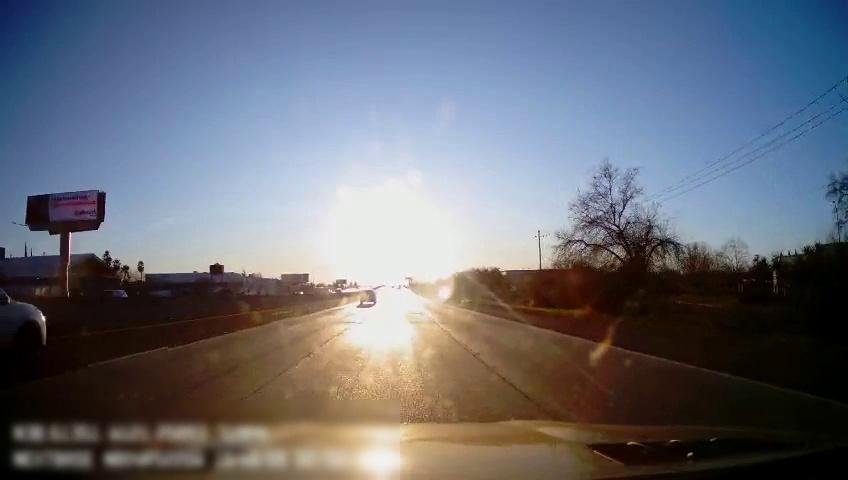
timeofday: Day
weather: Sunny
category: Drivable Space
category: Vehicles | SUV
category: Vehicles | SUV
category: Vehicles | Car
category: Lanes | Alternate Lane
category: Lanes | Alternate Lane
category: Lanes | Current Lane
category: Lanes | Current Lane
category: Lanes | Alternate Lane